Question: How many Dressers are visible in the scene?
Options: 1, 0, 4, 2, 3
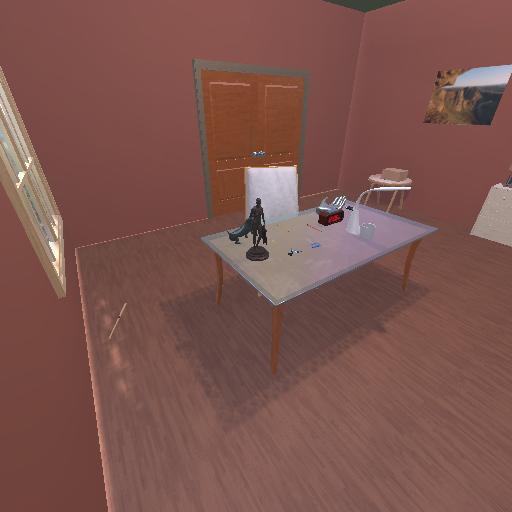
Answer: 1